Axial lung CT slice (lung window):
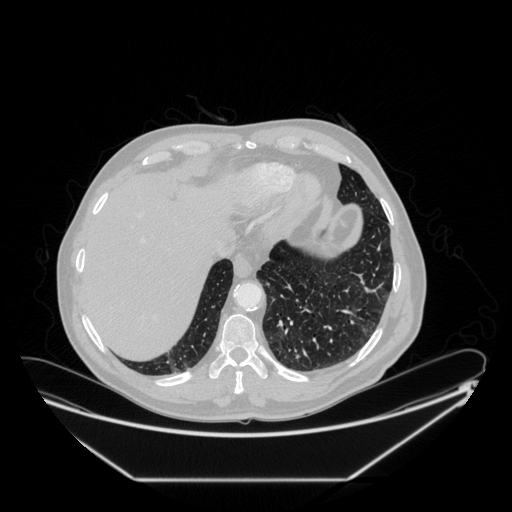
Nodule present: no